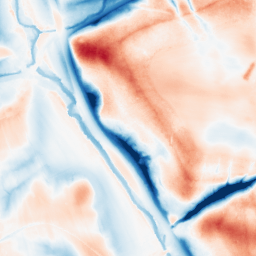
Category: classical
Decomposition family: uniform
Decomposition parameters: size: 50
Upsampling method: quintic
Upsampling parameters: scale: 2
Upsampling scale: 2